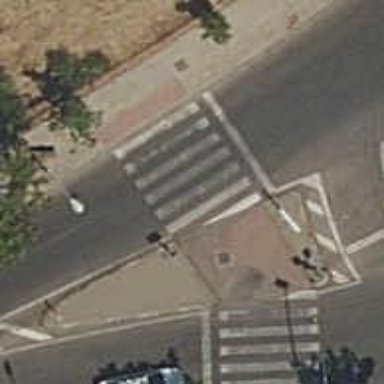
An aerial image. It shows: Road with traffic signals at crossing.